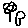
Label: flower